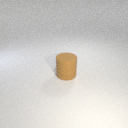
large brown rubber cylinder